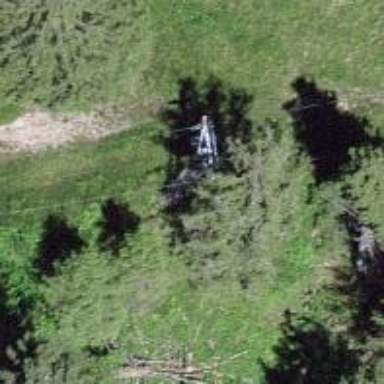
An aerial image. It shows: Pylon for aerialway.